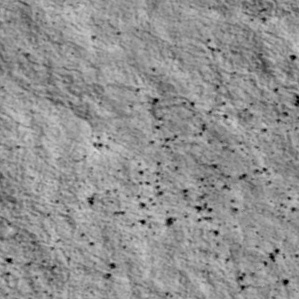
Label: non_frost